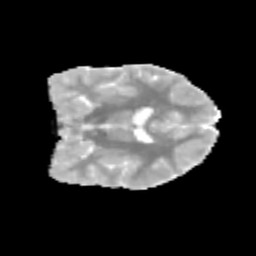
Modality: MD
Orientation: coronal
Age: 12
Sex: male
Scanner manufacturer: siemens
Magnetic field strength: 3 T
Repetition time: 3.8 s
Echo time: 0.07 s